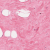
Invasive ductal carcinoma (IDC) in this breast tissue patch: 0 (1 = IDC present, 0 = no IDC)